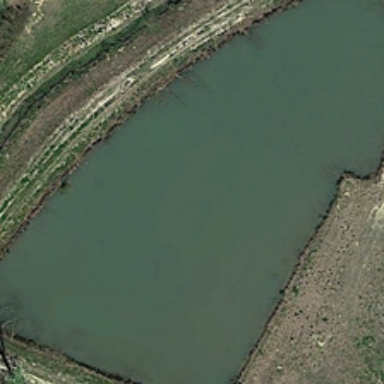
Green meadows are around an irregular pond .